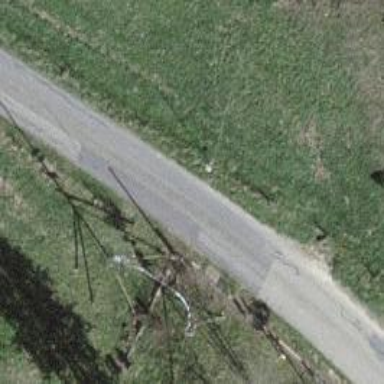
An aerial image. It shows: Unclassified road.